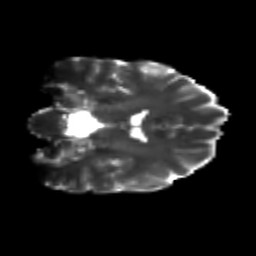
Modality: T2w
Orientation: coronal
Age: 24
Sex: male
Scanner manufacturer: siemens
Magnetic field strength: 3 T
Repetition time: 3.5 s
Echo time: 0.113 s